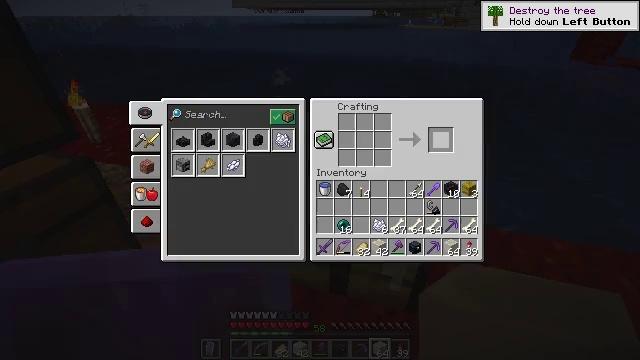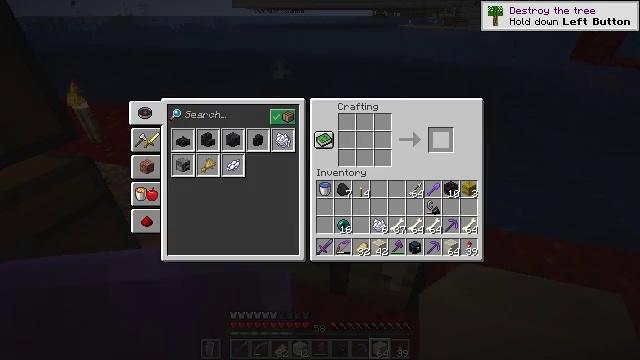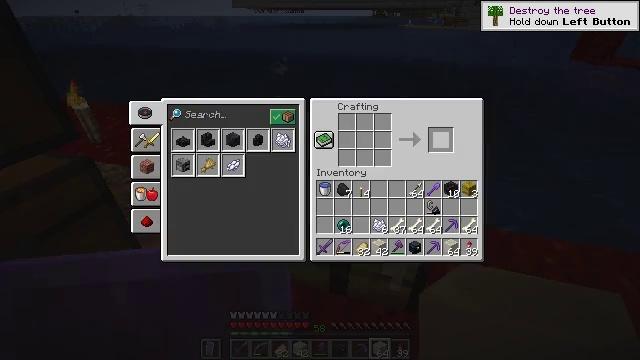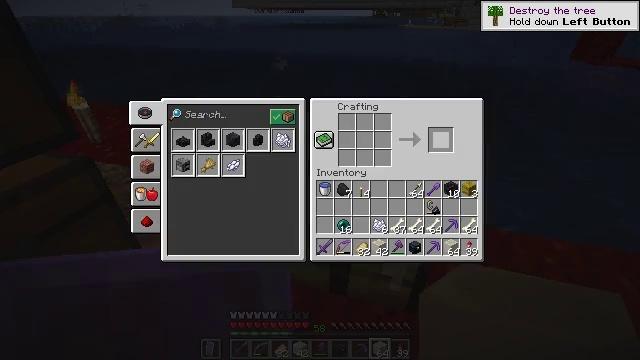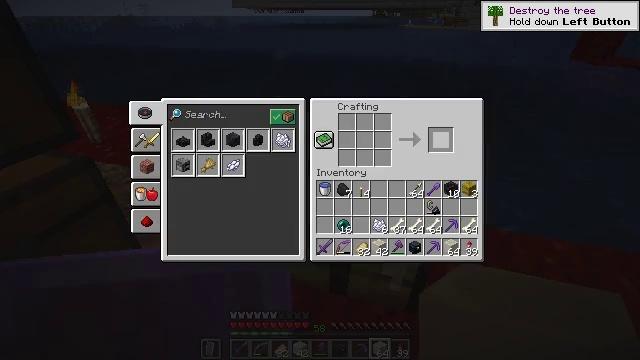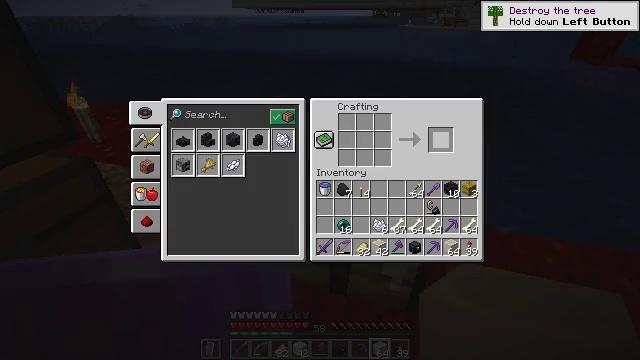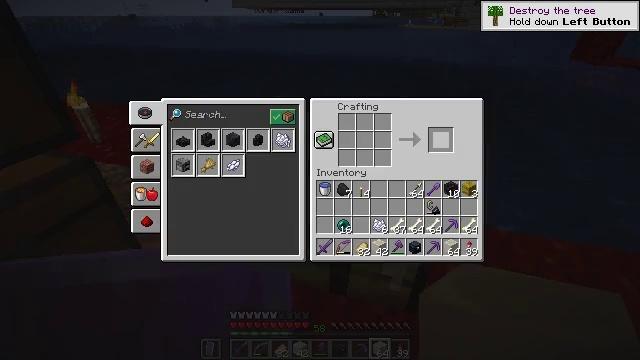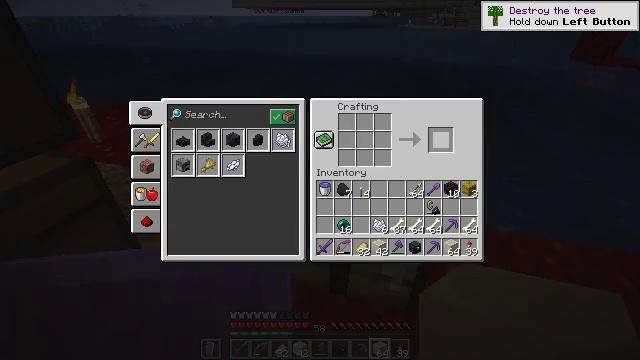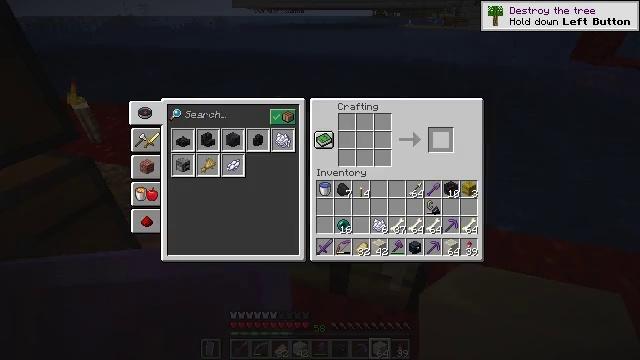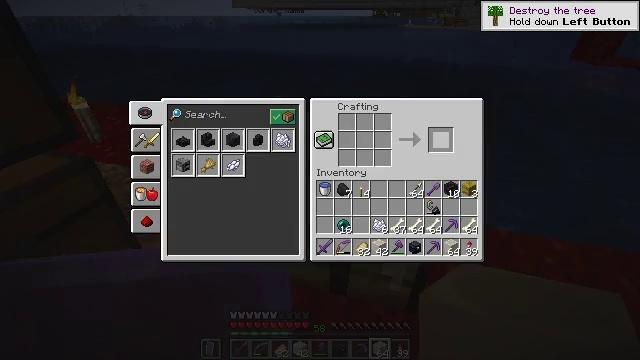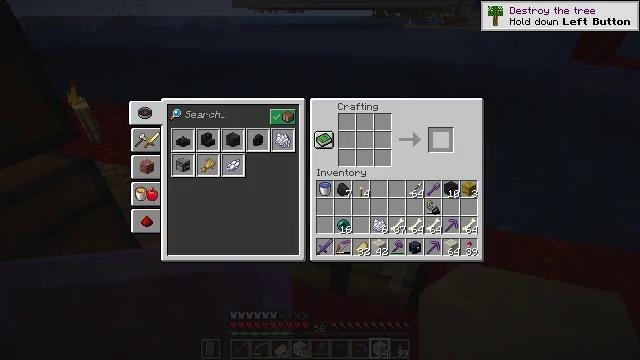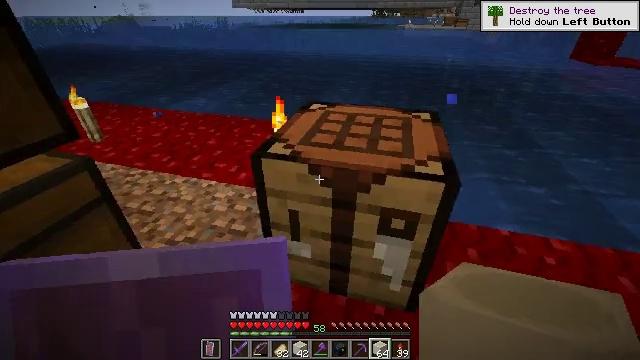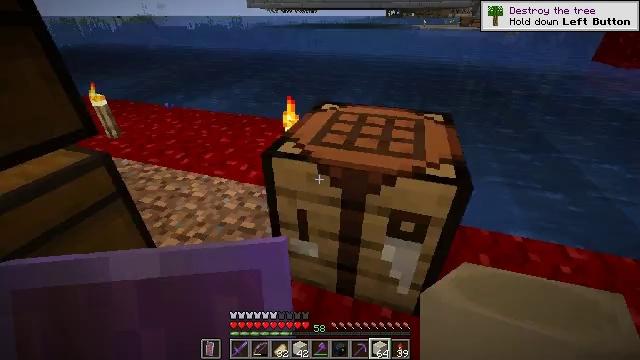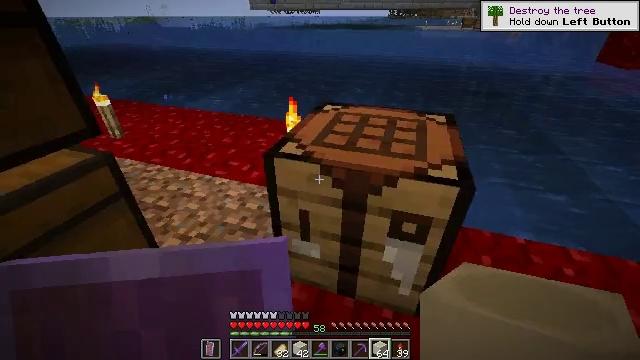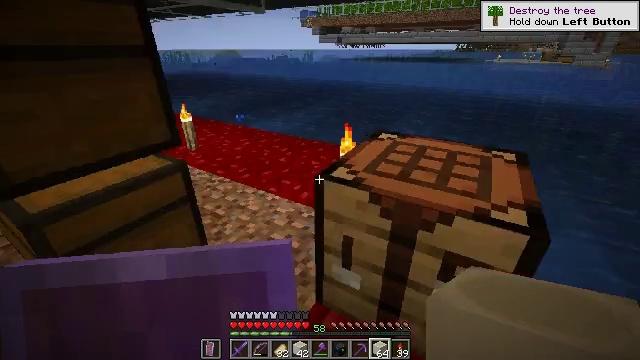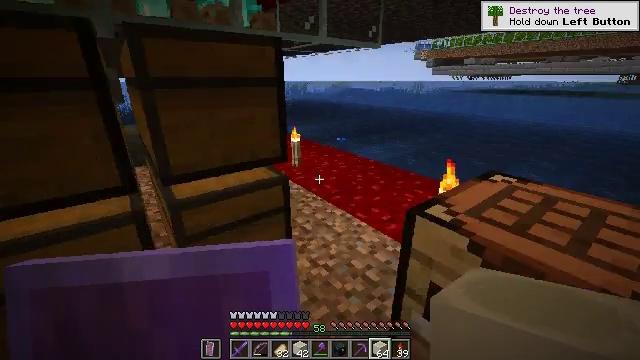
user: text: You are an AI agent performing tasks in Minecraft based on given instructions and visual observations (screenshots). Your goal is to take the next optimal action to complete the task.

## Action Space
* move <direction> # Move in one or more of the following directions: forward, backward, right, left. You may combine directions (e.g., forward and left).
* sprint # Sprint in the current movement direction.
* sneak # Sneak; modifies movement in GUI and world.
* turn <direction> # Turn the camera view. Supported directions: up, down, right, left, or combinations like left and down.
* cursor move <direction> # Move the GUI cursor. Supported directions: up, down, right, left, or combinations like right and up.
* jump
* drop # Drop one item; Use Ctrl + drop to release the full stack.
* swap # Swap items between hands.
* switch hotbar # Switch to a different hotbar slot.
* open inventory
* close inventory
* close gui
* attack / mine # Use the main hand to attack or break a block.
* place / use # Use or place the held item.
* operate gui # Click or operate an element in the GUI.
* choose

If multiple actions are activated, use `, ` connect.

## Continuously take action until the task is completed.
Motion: motion action
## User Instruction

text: Convert bones to bone meal in your inventory.
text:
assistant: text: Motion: sneak, attack / mine
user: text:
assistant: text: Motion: sneak, attack / mine
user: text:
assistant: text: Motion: sneak, attack / mine
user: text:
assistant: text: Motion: sneak, attack / mine
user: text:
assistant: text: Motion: no_op
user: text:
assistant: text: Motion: no_op
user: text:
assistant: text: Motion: no_op
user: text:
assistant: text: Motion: no_op
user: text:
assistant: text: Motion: no_op
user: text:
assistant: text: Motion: no_op
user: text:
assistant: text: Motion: no_op
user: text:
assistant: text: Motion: turn left
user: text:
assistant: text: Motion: no_op
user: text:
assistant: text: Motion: turn left and up
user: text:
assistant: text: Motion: turn left and up
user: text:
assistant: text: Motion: turn left and up
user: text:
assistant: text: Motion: turn left
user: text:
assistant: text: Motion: no_op
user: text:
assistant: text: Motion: no_op
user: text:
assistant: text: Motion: no_op
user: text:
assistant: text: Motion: no_op
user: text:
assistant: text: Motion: no_op
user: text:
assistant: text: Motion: no_op
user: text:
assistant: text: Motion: no_op
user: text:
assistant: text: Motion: turn down
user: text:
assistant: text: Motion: turn right and down
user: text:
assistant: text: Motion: turn down
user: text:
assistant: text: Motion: no_op
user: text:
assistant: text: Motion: no_op
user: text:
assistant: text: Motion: no_op